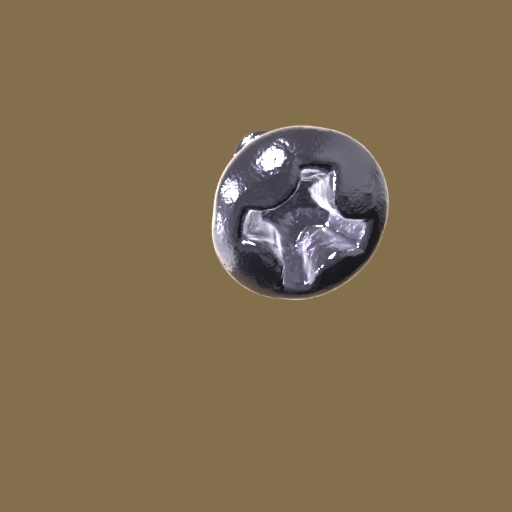
Label: screw